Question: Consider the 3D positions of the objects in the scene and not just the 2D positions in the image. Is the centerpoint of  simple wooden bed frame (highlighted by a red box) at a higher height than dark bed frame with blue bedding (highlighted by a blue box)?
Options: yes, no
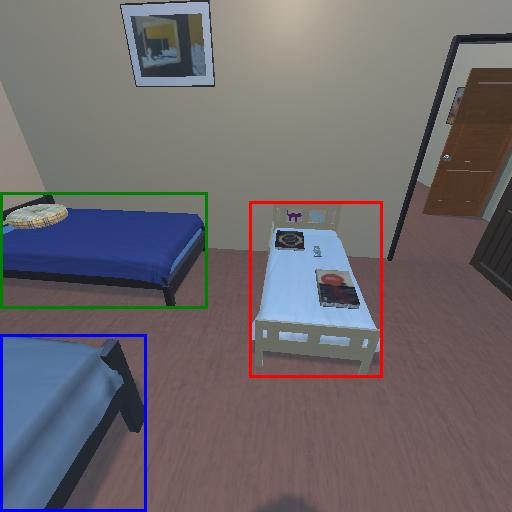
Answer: yes